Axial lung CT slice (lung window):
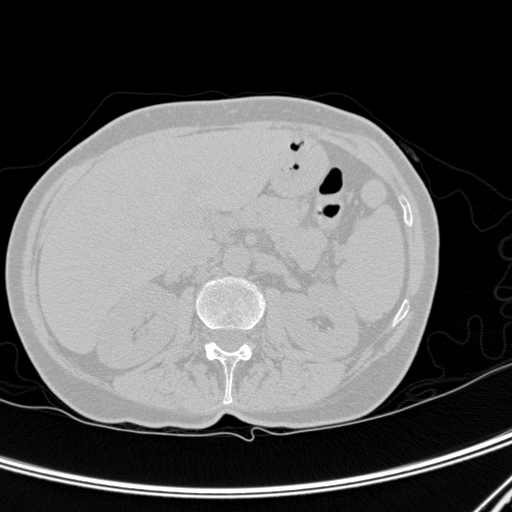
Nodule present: no